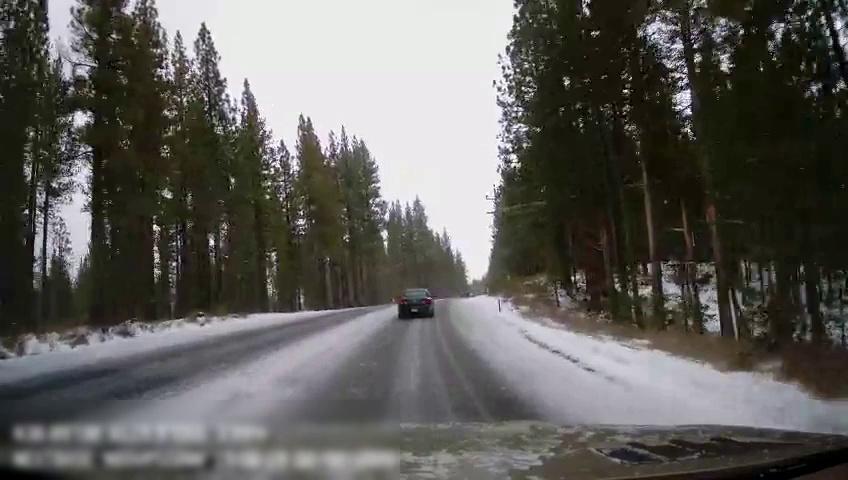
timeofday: Day
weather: Snowy
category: Drivable Space
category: Vehicles | Car
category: Lanes | Current Lane